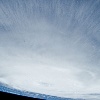
Label: cloud